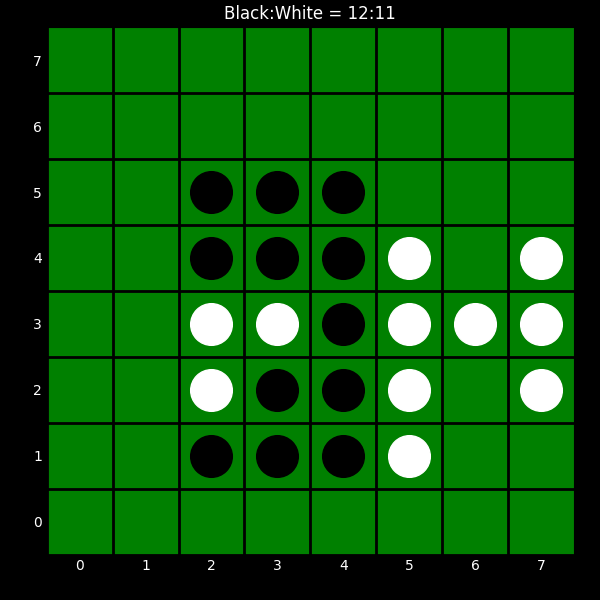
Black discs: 12
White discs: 11